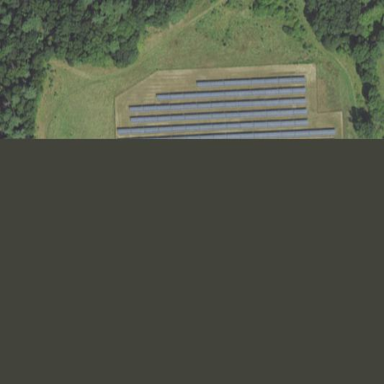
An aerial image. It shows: Solar power plant with photovoltaic technology surrounded by fence.